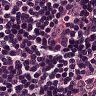
Metastatic tissue present: no